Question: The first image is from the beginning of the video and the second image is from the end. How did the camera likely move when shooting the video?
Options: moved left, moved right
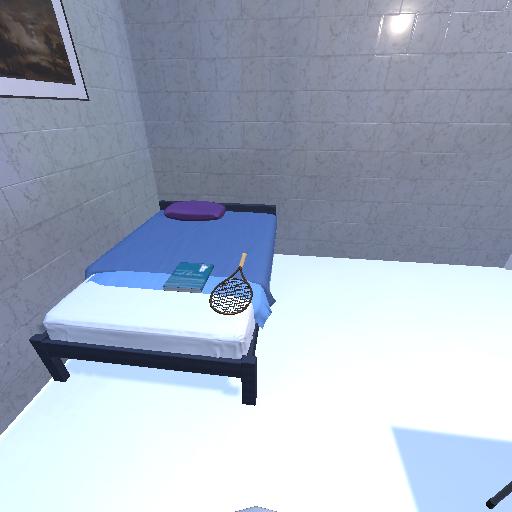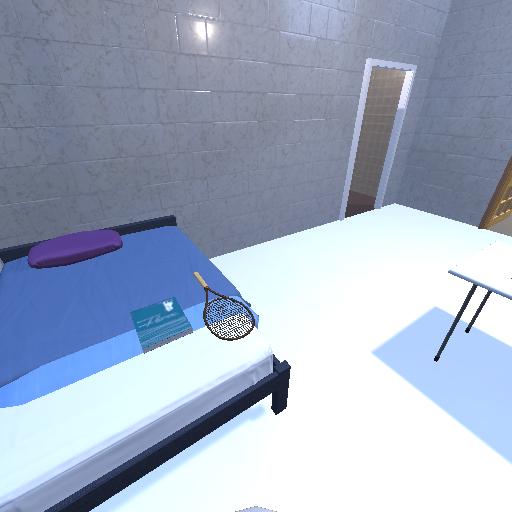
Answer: moved left